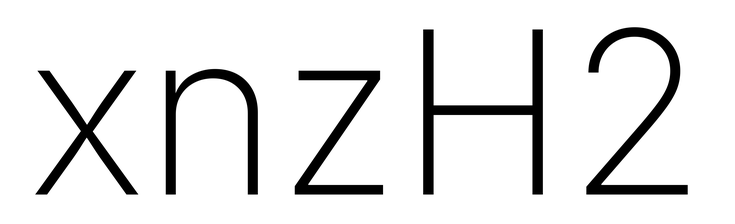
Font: Inter_ExtraLight